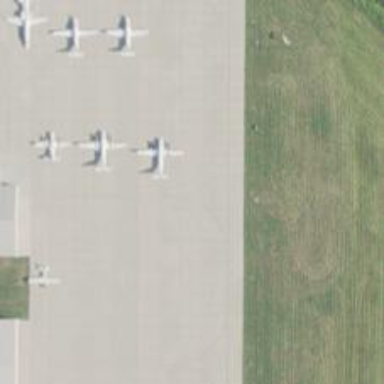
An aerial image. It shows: Image of taxiway at airport.